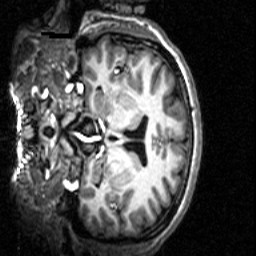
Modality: T1w
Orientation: coronal
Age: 22
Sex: female
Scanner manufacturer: siemens
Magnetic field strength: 2.894 T
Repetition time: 2.3 s
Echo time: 0.0021 s